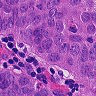
Metastatic tissue present: yes